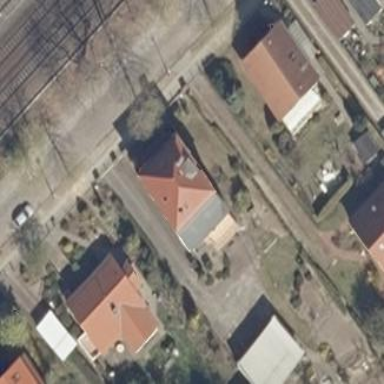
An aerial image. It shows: Detached building with hipped roof shape.